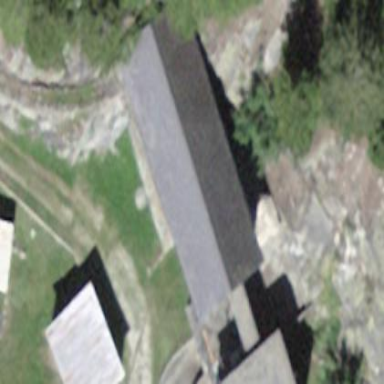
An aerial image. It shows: Industrial building.